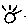
Label: sun